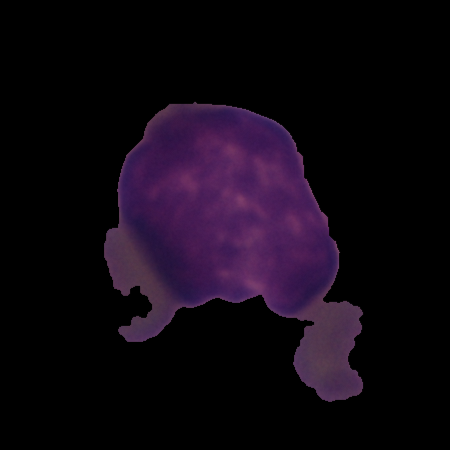
Label: cancer